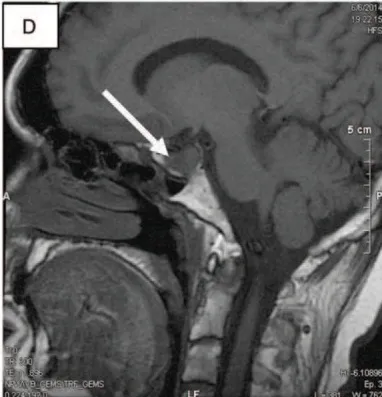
Pituitary MRI 1 year after long acting octreotide treatment initiation. MRI = magnetic resonance imaging.
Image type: radiology (mri)